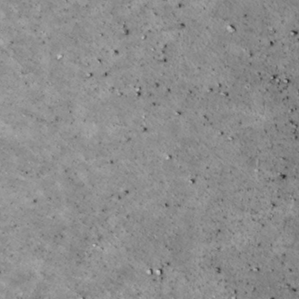
Label: non_frost